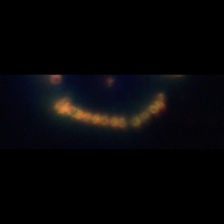
Taxon: Chaetoceros
Group: Diatoms